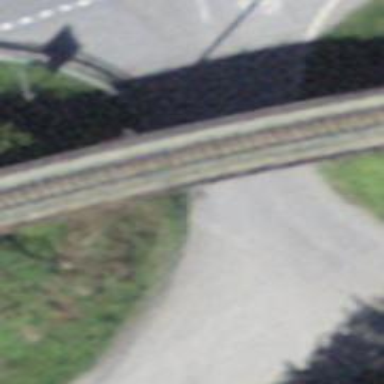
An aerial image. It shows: Narrow-gauge railway viaduct with electrified tracks using contact line.